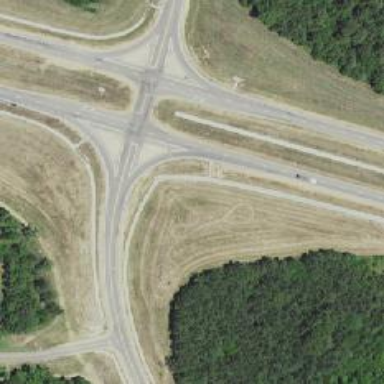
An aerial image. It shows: Motorroad with trunk link.